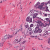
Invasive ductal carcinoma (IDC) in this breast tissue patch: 0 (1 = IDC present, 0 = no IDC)